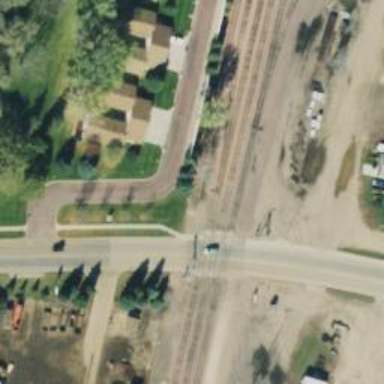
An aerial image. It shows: Railway crossing.